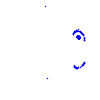
Particle: kaon